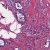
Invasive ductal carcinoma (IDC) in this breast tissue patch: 1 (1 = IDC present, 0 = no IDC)